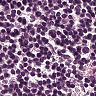
Metastatic tissue present: no